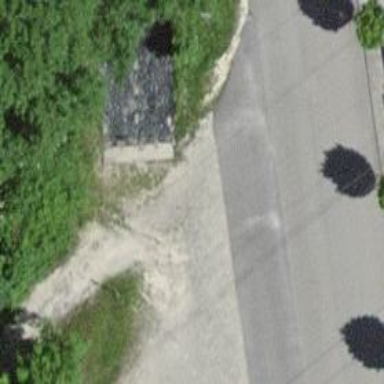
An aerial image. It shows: Unpaved track with grade3 track type.